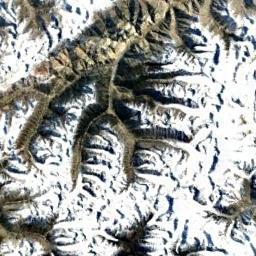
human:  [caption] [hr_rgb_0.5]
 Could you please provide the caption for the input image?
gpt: There is a lot of snow on the snowberg .

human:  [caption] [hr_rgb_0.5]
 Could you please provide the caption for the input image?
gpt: The white snow on the snow-capped mountains is veined .

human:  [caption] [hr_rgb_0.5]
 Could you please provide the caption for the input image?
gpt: The snowberg is partly covered with snow and ice and the snowberg consist of lots of ridges and valleys .

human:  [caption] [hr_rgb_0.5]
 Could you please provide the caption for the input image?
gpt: The snow berg is consist of bare land and white snow .

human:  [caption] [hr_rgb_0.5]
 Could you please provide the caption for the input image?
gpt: There are much snow and some bare land on the snowberg .